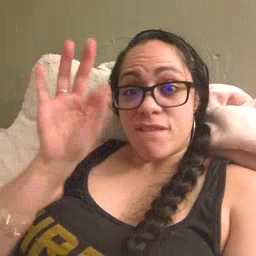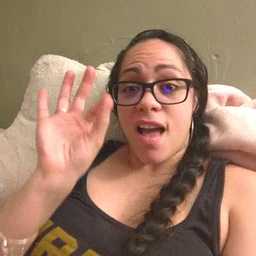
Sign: find